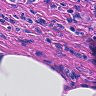
Metastatic tissue present: yes